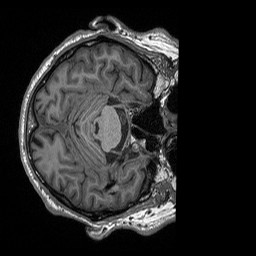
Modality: T1w
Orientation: axial
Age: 68
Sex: male
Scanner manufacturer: siemens
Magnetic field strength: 3 T
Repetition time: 2.4 s
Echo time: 0.00226 s